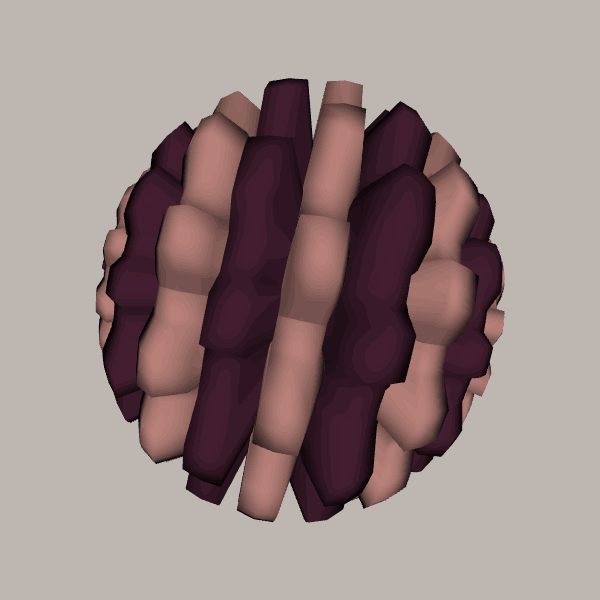
Background: light